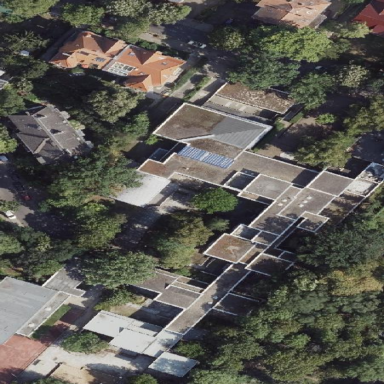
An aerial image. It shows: School building.